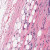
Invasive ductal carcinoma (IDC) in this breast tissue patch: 0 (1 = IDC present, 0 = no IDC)